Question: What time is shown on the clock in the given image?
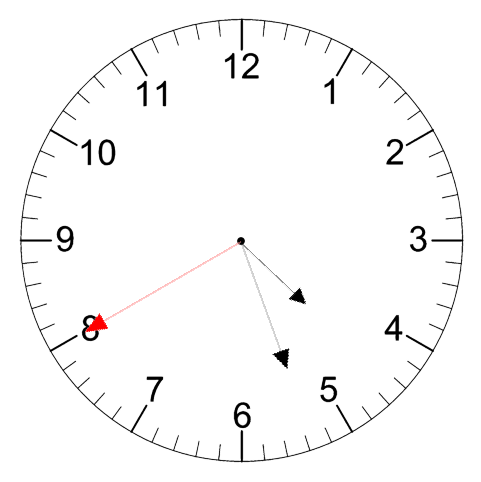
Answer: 04:26:40